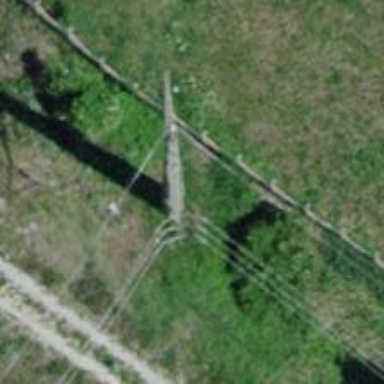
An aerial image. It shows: Three cables of power line.